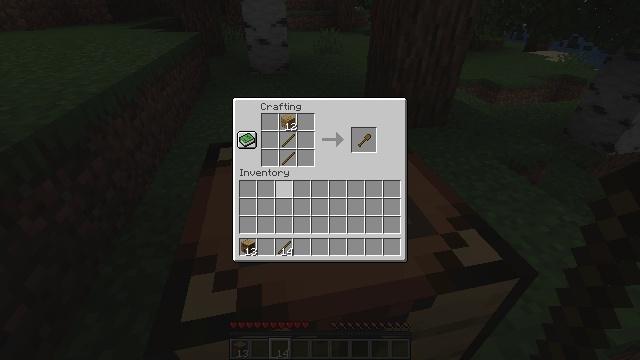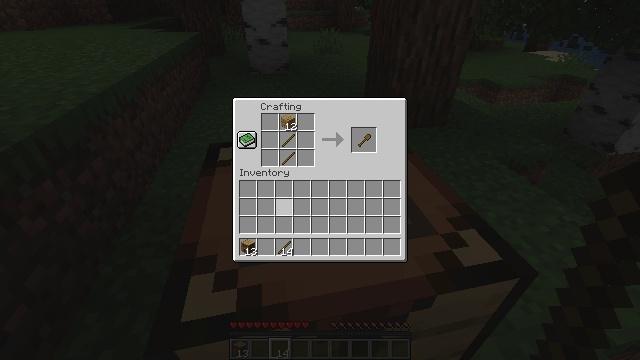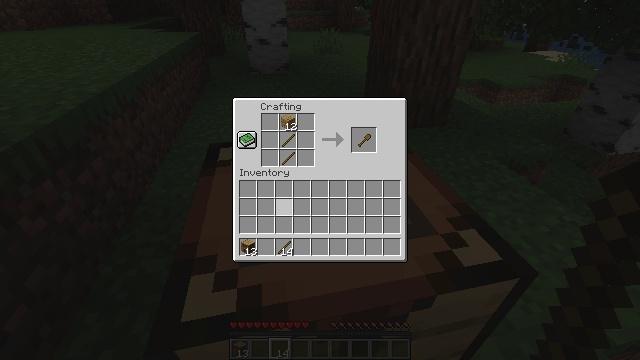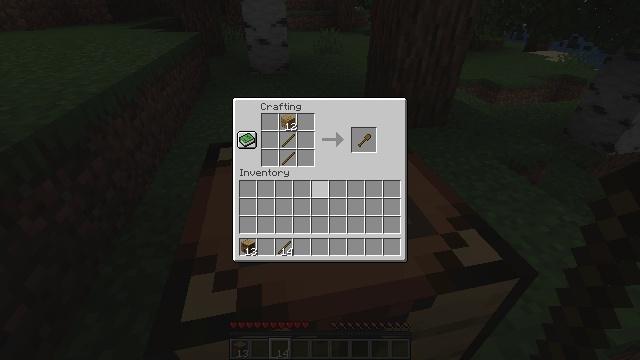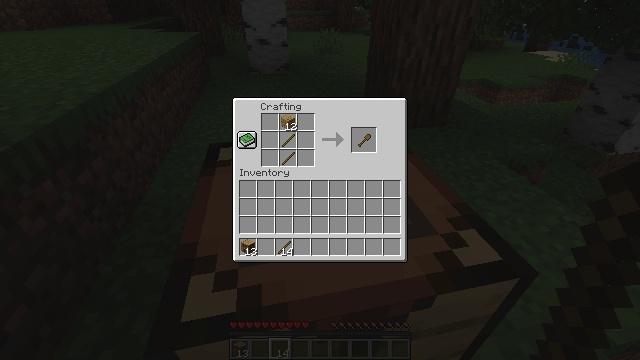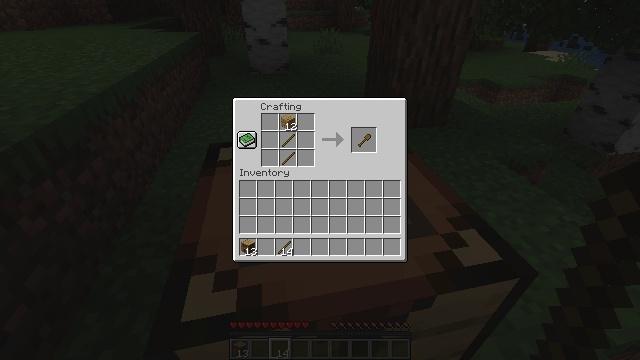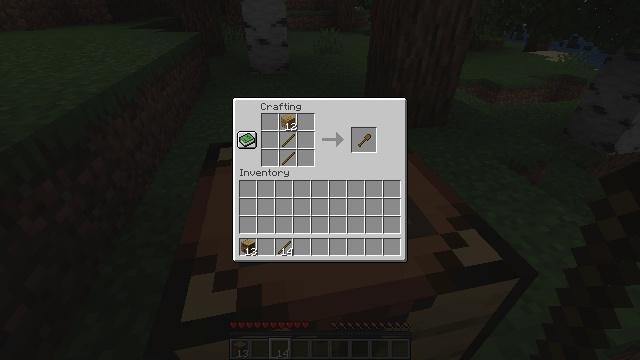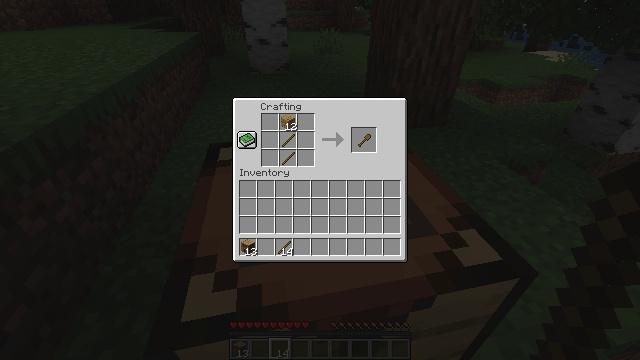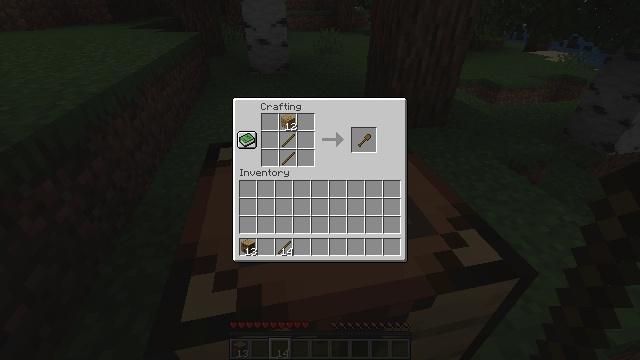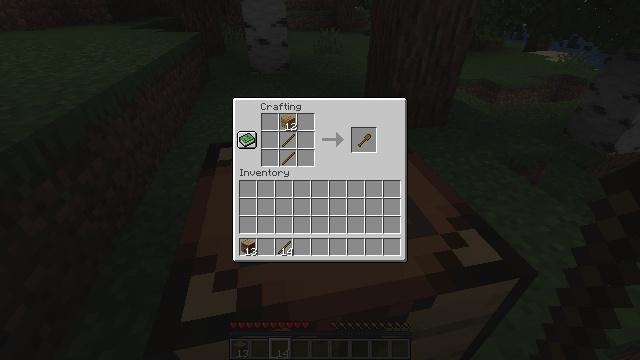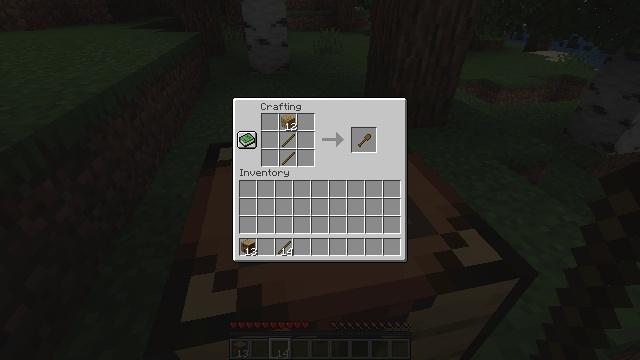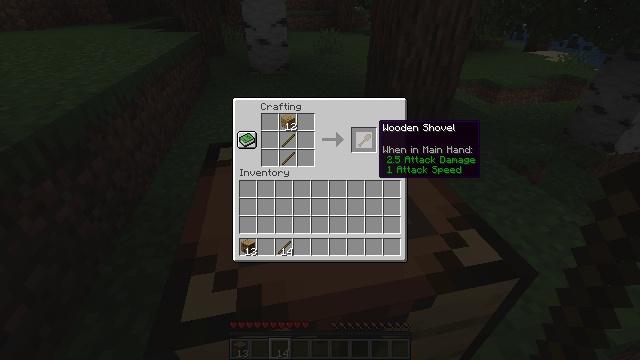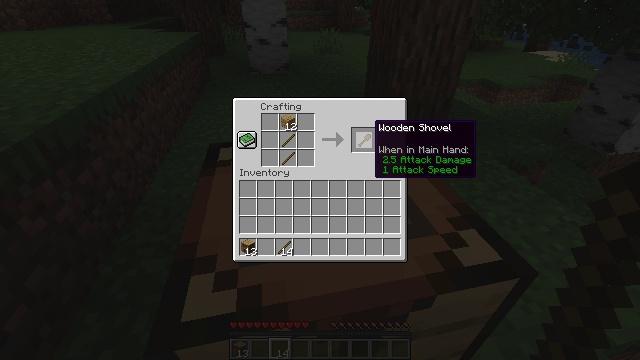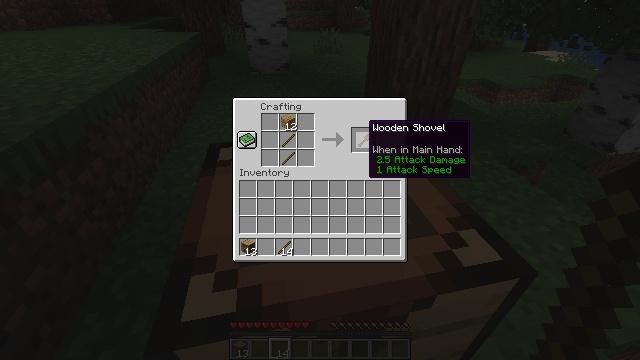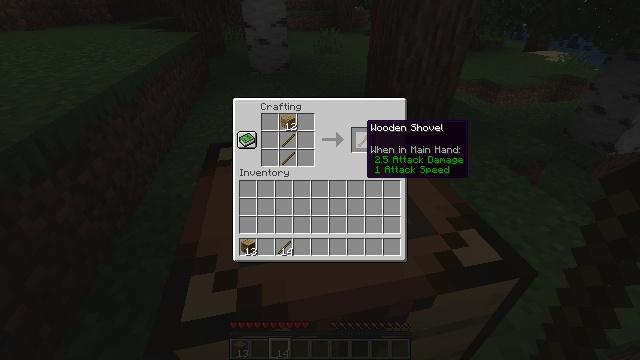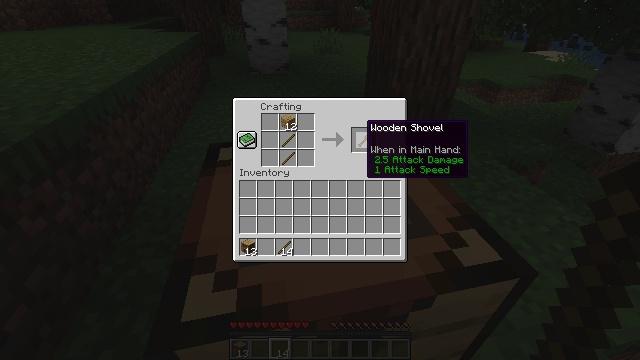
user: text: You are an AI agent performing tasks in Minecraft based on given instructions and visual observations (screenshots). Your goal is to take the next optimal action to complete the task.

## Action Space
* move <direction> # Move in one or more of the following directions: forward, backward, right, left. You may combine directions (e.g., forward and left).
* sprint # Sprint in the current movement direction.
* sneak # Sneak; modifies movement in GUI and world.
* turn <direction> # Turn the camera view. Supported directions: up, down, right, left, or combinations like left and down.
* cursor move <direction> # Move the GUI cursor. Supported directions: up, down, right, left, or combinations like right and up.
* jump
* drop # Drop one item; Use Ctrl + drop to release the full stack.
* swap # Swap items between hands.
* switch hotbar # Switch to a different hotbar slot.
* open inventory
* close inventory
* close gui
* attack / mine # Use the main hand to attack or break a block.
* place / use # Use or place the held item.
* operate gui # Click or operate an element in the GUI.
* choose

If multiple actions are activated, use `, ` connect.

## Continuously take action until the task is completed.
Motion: motion action
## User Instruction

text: Create a wooden shovel with planks and a stick.
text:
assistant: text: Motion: no_op
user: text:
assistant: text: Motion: no_op
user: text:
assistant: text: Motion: cursor move right and up
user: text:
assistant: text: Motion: cursor move right and up
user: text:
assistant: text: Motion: cursor move right and up
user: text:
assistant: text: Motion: cursor move up
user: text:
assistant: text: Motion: no_op
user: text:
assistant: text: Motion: no_op
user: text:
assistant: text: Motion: no_op
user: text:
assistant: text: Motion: cursor move left
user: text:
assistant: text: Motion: cursor move left
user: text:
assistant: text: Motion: no_op
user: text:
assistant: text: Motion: no_op
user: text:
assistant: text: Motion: no_op
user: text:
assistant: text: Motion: no_op
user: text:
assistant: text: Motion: operate gui
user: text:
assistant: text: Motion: operate gui
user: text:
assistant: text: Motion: no_op
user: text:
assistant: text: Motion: no_op
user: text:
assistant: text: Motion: no_op
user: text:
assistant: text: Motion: no_op